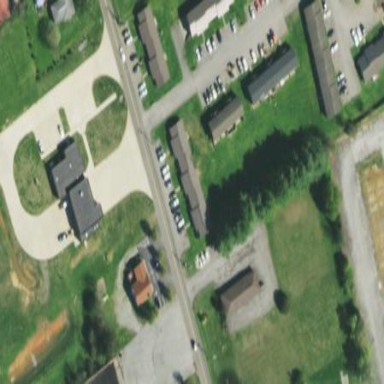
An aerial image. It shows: Area designated for garages.